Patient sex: M
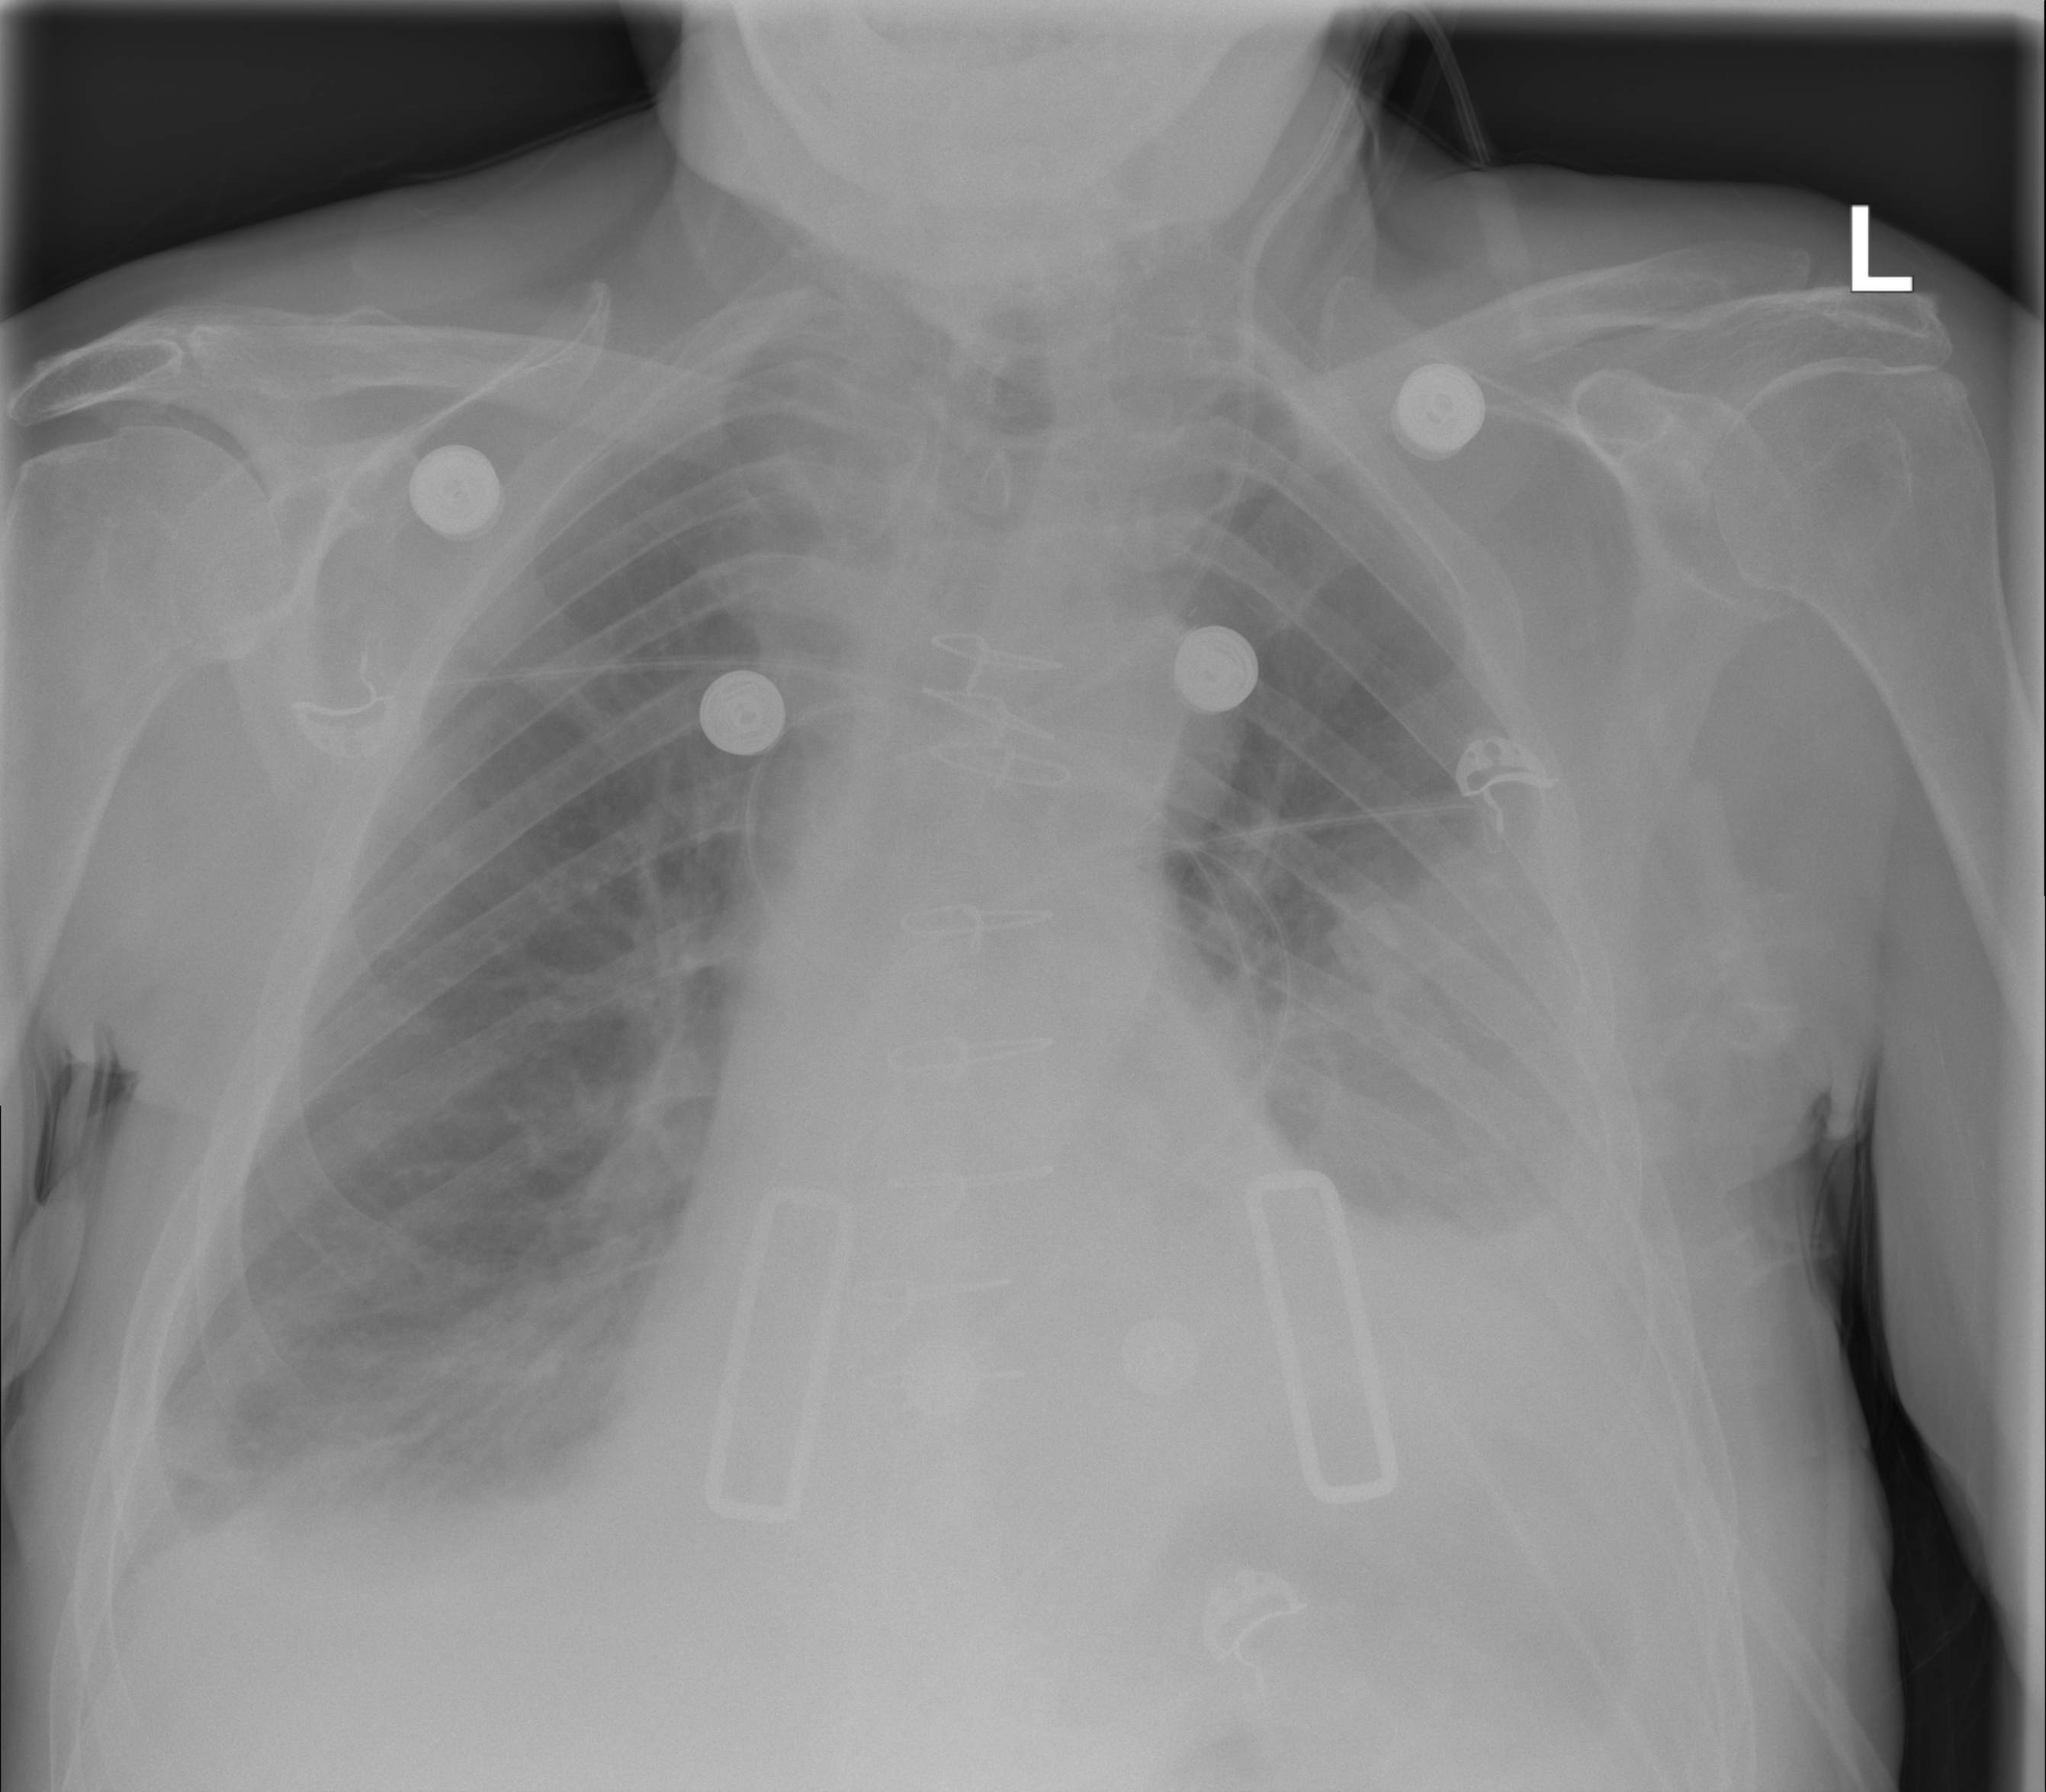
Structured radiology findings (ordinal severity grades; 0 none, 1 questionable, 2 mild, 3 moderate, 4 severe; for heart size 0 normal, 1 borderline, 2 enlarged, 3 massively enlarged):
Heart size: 2
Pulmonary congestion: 2
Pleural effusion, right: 2
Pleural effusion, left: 3
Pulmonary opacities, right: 2
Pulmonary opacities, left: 0
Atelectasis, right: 2
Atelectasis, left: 2